Question: In my application i have unknown number of categories, with unknown number of elements. The problem that i am facing is in the UI.
A Page contains 'ScrollView' wiht items 'Button' and 'LongListSelector'(with horizontal scrolling).
Basically my layout looks like:
'''
<Grid>
<ScrollViewer>
<StacPanel>
<Button/>
<LongListSelector/>
...
</StacPanel>
</ScrollViewer>
</Grid>
'''

So when i try to scroll (horizontal or vertical it doesn't matter) i have to repeat the gesture 3- 5 times for scrolling can begin. And for example when i am scrolling horizontal (one of the LLS), i have to change the focus by click on the button so the vertical scrolling can begin.
Obviously there is conflict between the scrollbar in LLS and SV, but how can i avoid it?
Any help will be appreciated, also if you have better ideas or alternative - that will be great. Do not hesitate to suggest.
Sorry for my english and bad explanation.
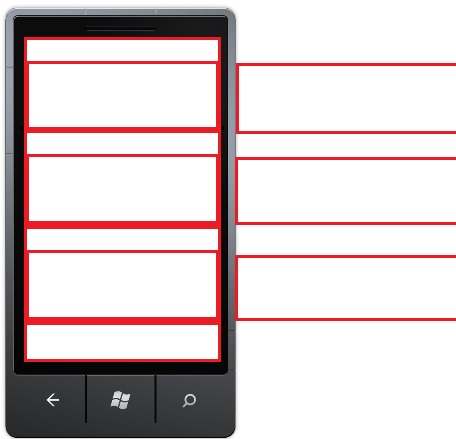
Answer: I don't know if anyone will face the same problem again, but what i have done and what seems to work for me is this.
1. I have created a custom control witch replace buttons and longlistselectors in the scrollviewer
2. Then i take a slider from this project and create custom RepeatButtons.
The idea is than my custom control is a slider pointer, maybe this is not the best solution, but what makes me happy is the performers, it's just great.